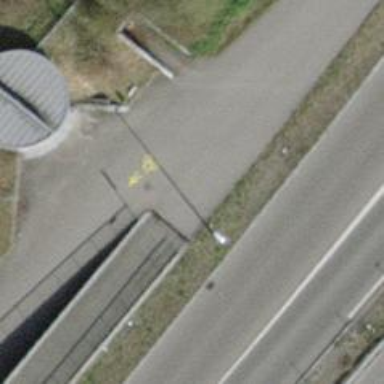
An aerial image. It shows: Path on asphalt surface with bridge.